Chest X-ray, PA view. Patient: 42 years old, sex F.
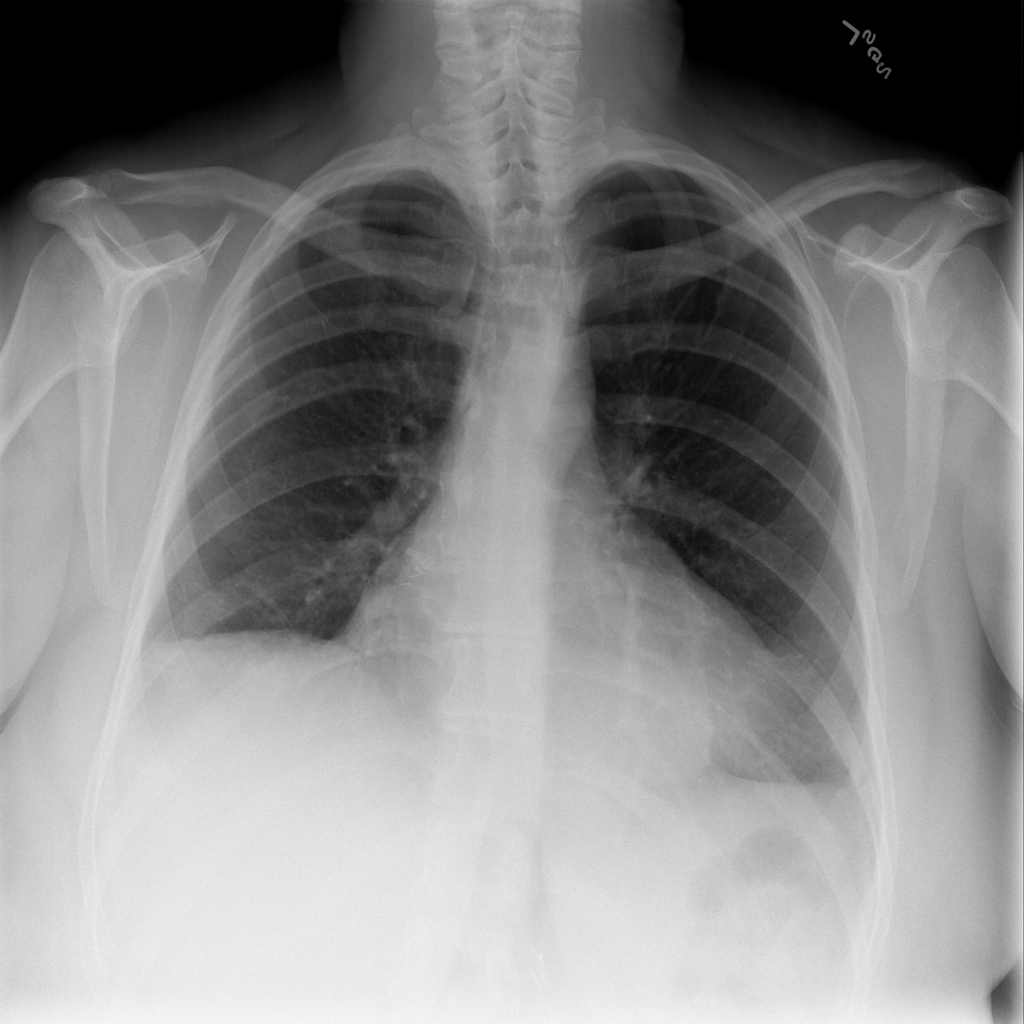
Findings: No Finding